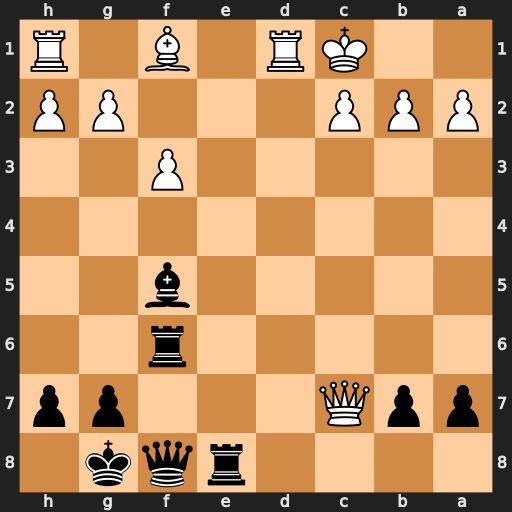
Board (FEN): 4rqk1/ppQ3pp/5r2/5b2/8/5P2/PPP3PP/2KR1B1R
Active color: b
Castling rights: -
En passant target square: -
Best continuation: Rc8 Bc4+ Kh8 Qa5 Rxc4